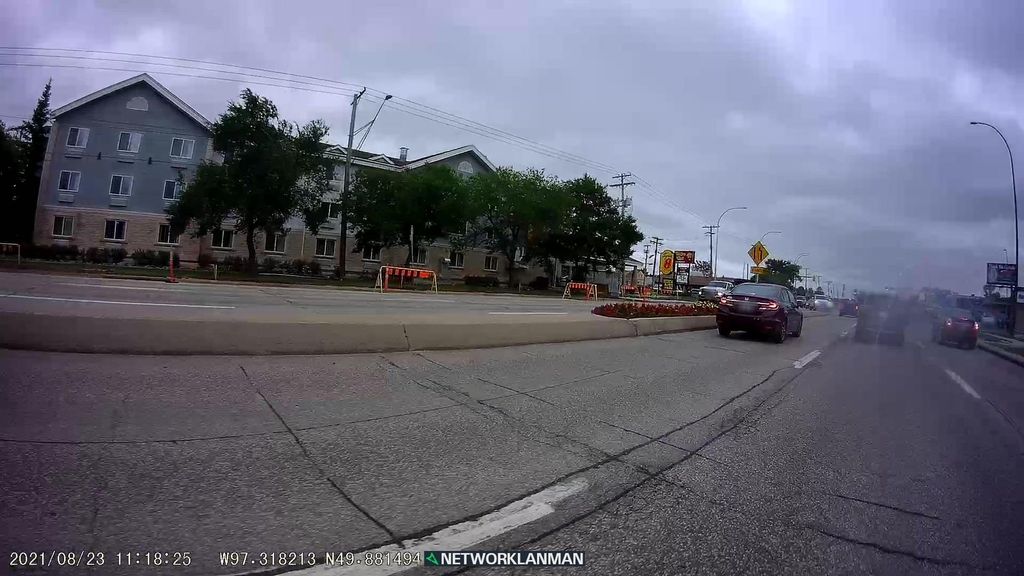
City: winnipeg